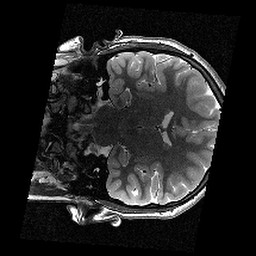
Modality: T2w
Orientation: coronal
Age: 11
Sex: female
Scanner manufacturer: siemens
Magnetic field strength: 3 T
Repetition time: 9.23 s
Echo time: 0.067 s